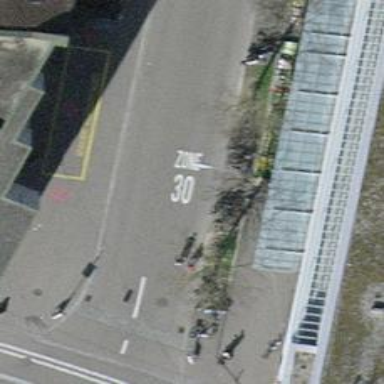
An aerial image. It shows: Bicycle parking area.